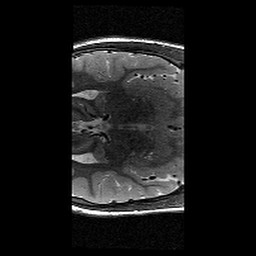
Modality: T2w
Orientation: axial
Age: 12
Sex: male
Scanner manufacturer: siemens
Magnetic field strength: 3 T
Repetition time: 9.23 s
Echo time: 0.067 s